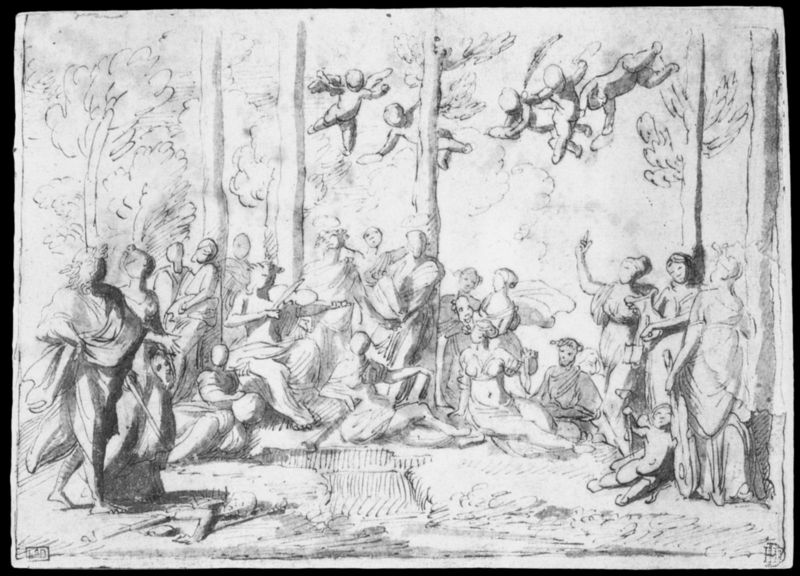
Titel: Apollon und die Musen auf dem Berg Parnass
Künstler: Nicolas Poussin
Institution: Malibu, J. Paul Getty Museum
Schlagwörter: baum, blätter, flügel, mann, nackt, bäume, frauen, menschen, männer, skizze, zeichnung, park, wiese, fest, tanz, feier, gelage, bach, klassizismus, musik, wald, kinder, engel, vase, brüste, people, lichtung, schwarz weiss, bleistift, entwurf, geige, griechisch, putten, putti, vorzeichnung, religion, musikanten, titten, greece, klassizismums, angelse